Question: I'm trying to build a responsive bootstrap design based on this picture

What I have done :
'''
<div class="container">
<div class="row NameJob">
<div class="col-sm-offset-2 col-sm-2"></div>
<div class="col-sm-offset-1 col-sm-4"></div>
</div>
</div>
'''
My question is, what are you suggestions for the inside of right box?
I'm looking for easiest solution and also the most responsive one.
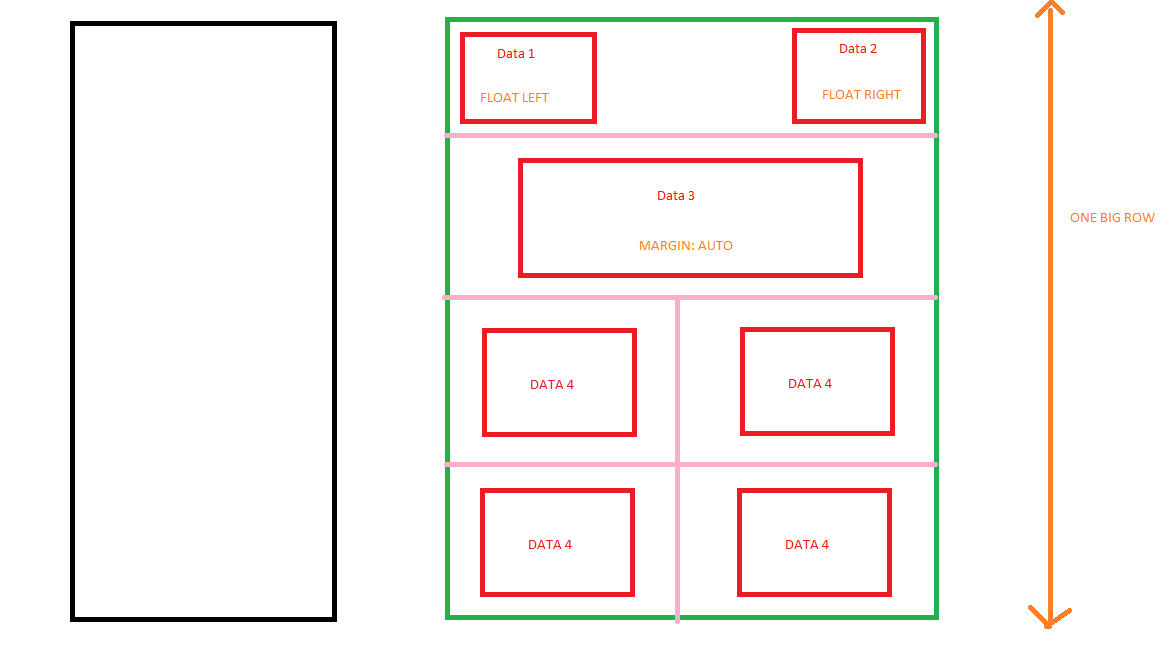
Answer: I think the simples way could be this a left column of 4 and a righ column of 8 :
'''
<div class="container">
<div class="col-sm-4">
</div>
<div class="col-sm-8">
<div class="row NameJob">
<div class="col-sm-12">
<div class="col-sm-2">data 1</div>
<div class="col-sm-offset-8 col-sm-2 pull">data 2 </div>
<div class="col-sm-offset-1 col-sm-10"></div>
.........
</div>
<div class="col-sm-offset-1 col-sm-4"></div>
</div>
</div>
</div>
'''